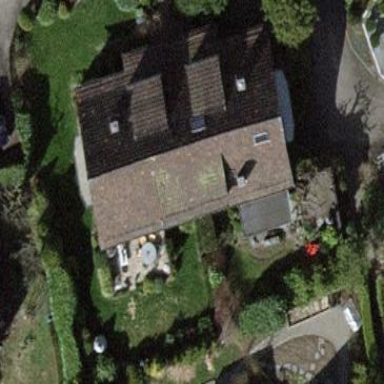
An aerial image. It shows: Building with pitched roof.